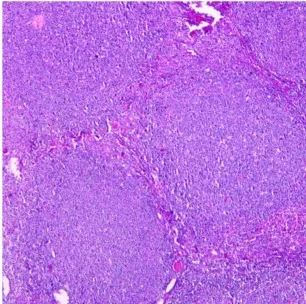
(A, B) Histopathological examination (HE) staining of MALT lymphoma. The presence of lymphoproliferative lesions on thyroid glands, atrophy of thyroid follicles, active hyperplasia of a small number of follicular epitheliums.
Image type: pathology (h&e)